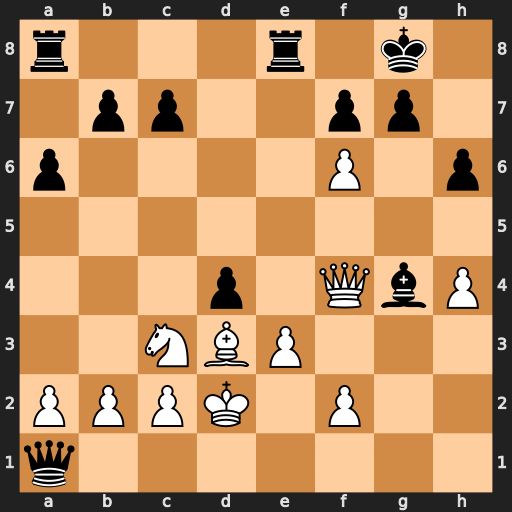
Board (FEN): r3r1k1/1pp2pp1/p4P1p/8/3p1QbP/2NBP3/PPPK1P2/q7
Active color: w
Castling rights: -
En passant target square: -
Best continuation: Qxg4 g6 Bxg6